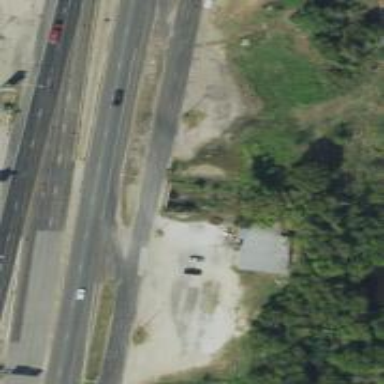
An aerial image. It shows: Tertiary road with frontage road along it.